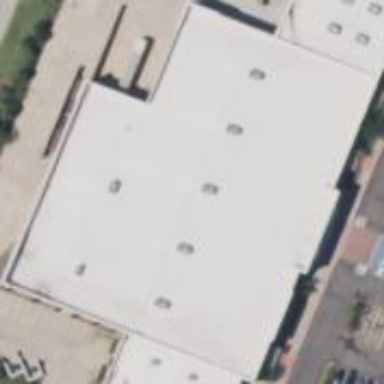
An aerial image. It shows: Retail building.